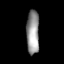
Tissue: lung
Cell type: T cells
Senescence score: 0.5792
Nuclear area (px): 548
Mean DAPI intensity: 149.719